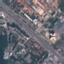
Land use / land cover: Highway